Question: How to display below mentioned two group(marked in red circle) in line?

relevant code for the same is given below
'''
<header>
<button name="mymod_assigned" class="oe_highlight" type="workflow" string="Assigned" state="new" />
<button name="mymod_negotiation" class="oe_highlight" type="workflow" string="In Negotiation" state="assigned" />
<button name="mymod_won" class="oe_highlight" type="workflow" string="Won" state="negotiating"/>
<button name="mymod_lost" class="oe_highlight" type="workflow" string="Lost" state="negotiating"/>
<field name="state" widget="statusbar"
statusbar_visible="new,assigned,negotiation,won,lost"
statusbar_colors='{
"new":"blue",
"assigned":"blue",
"negotiation":"blue",
"won":"red",
"lost":"red"
}'
/>
</header>
'''
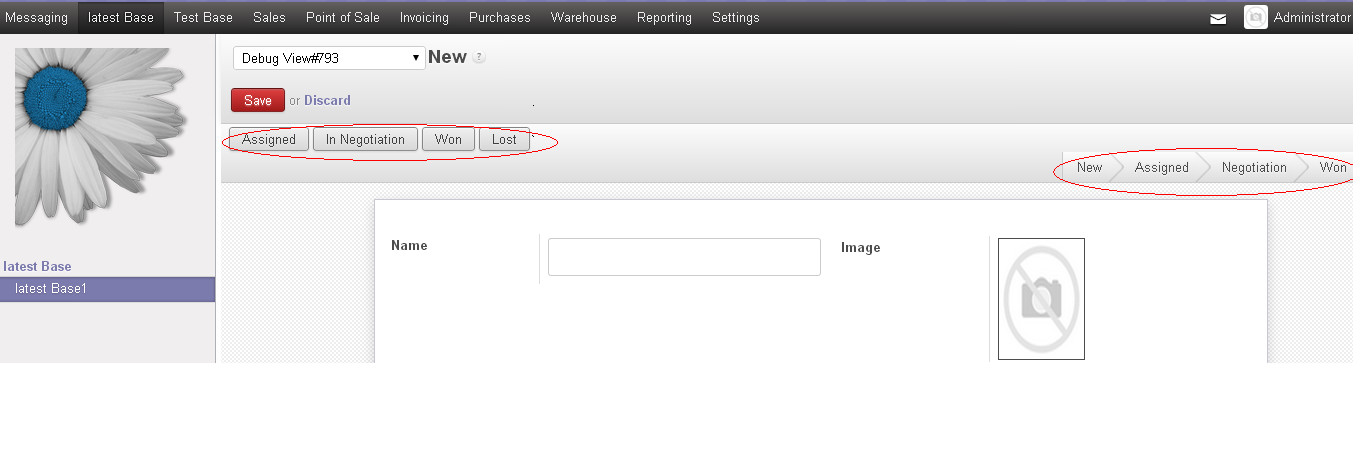
Answer: Try putting left group of buttons in one div with 'float:left' and right group in another div with 'float:right'.